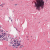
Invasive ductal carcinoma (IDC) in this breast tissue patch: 0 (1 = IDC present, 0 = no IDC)